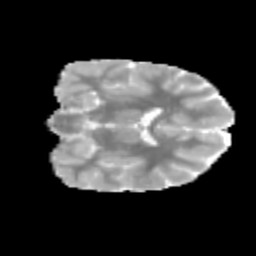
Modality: MD
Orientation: coronal
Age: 9
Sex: female
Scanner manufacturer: siemens
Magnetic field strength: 3 T
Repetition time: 3.8 s
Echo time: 0.07 s